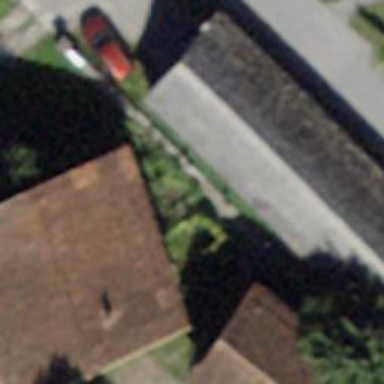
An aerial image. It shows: Shed.